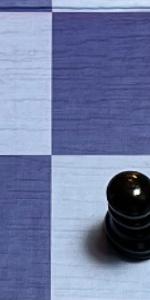
Label: Empty